一年级 · 计数
下图中共有（）个 ○。

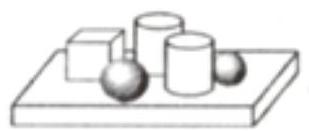
A. 2
B. 3
C. 4
答案: A